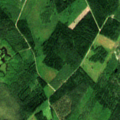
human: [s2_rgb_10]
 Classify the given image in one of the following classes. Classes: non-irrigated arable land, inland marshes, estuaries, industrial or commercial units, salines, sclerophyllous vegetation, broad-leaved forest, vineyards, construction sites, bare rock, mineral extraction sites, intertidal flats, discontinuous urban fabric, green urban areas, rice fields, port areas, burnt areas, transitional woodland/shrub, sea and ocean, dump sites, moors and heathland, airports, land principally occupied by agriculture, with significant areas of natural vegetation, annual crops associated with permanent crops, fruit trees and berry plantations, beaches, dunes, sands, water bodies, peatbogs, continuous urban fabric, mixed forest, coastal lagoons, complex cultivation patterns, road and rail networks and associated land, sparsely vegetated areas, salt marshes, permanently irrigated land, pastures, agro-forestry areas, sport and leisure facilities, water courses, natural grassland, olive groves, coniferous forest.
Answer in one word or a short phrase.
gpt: coniferous forest, mixed forest, transitional woodland/shrub